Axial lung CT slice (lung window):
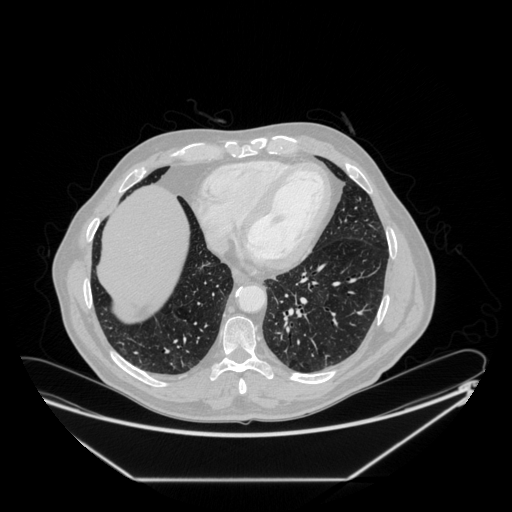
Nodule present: no